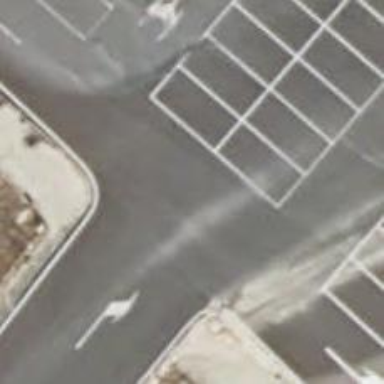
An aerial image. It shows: Road serving as parking aisle.